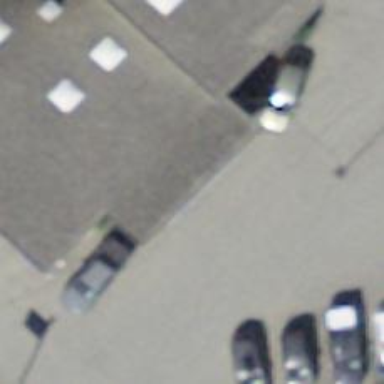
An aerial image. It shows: Car repair shop.